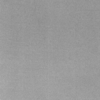
Label: dusty